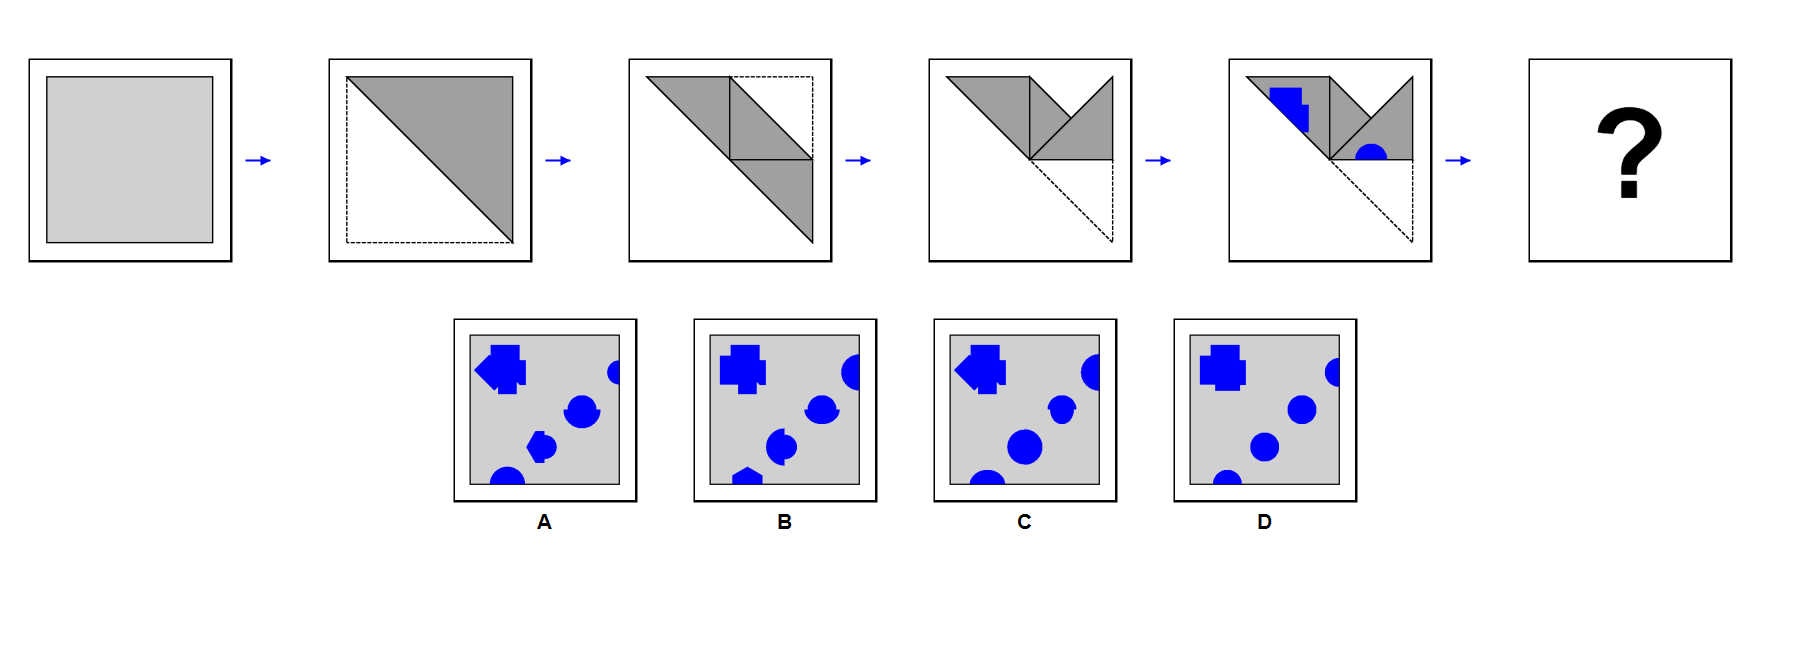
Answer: D